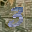
Label: 3